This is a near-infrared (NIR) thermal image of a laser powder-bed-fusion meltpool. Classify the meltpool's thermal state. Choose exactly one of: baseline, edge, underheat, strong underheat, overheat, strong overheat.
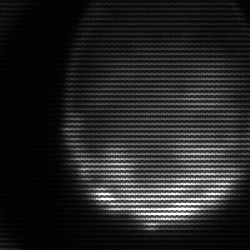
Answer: edge